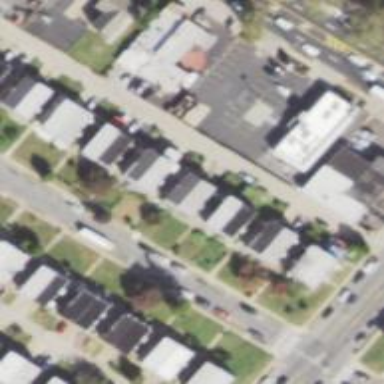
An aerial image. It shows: Alley classified as service road.